Question: how could I center the girafe picture the orange DIV? Many thanks
See: <URL>

'''
<img class="type-de-soins" src="http://lorempixel.com/output/animals-q-g-267-153-4.jpg">
.desc p {
margin-bottom: 1em;
}
.desc {
float: right;
width: 40.8%;
background-color: rgb(196, 196, 196);
}
.desc-box {
position: absolute;
z-index: 1;
width: 350px;
background-color: rgb(226, 96, 18);
}
.desc-box-text {
float: left;
padding-top: 25px;
padding-right: 25px;
padding-bottom: 25px;
padding-left: 25px;
font-weight: 400;
line-height: 1.38;
color: rgb(0, 0, 0);
}
.desc-soins {
float: left;
font-weight: 400;
line-height: 1.38;
color: rgb(0, 0, 0);
}
.type-de-soins {
display: block;
position: relative;
float: left;
clear: both;
z-index: 4;
width: 179px;
height: auto;
margin-top: 13px;
margin-left: 23.25%;
overflow: hidden;
}
.desc-soins strong {
font-style: normal;
font-weight: 700;
}
'''
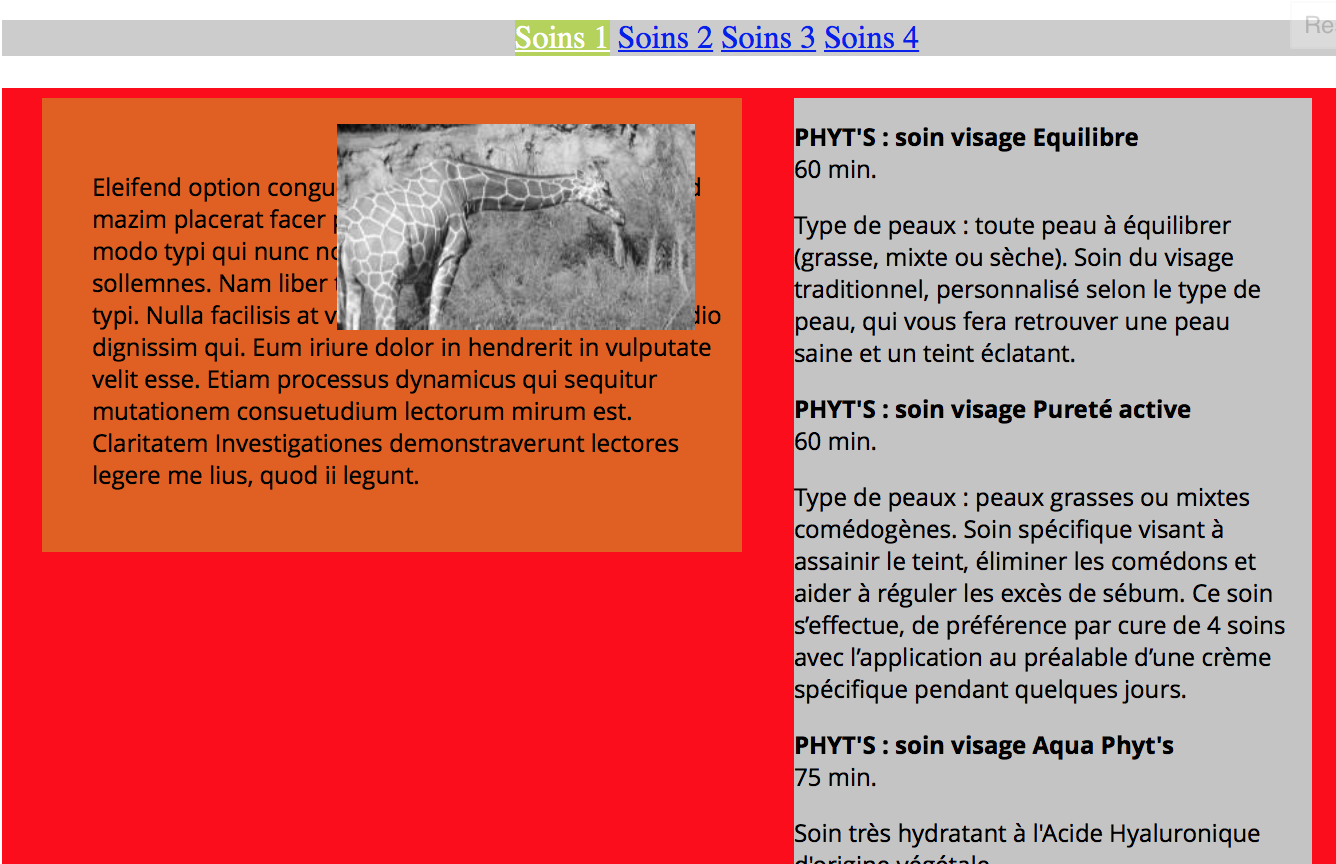
Answer: You can use 'position: relative' to '.desc-box clearfix' instead of 'absolute':
'''
$(document).ready(function() {
$('.type-de-soin a:first').css({
'background-color': '#B4D454',
'color': '#fff'
});
$('.type-de-soin a').click(function() {
var region = $(this).attr('data-region');
$('.type-de-soin a').css({
'background-color': '#fff',
'color': '#3A7CDB'
});
$(this).css({
'background-color': '#3A7CDB',
'color': '#fff'
});
$('.textzone:visible').stop().fadeOut(500, function() {
$('#' + region).fadeIn(500);
});
return false;
});
});
'''
'''
#carte-des-soins {
background: #ccc;
margin-left: auto;
margin-right: auto;
text-align: center;
}
#carte-des-soins ul {
list-style: none;
}
#carte-des-soins li {
display: inline;
}
#description-des-soins {
margin-right: auto;
margin-left: auto;
width: 100%;
}
#soins-1,
#soins-2,
#soins-3,
#soins-4 {
position: relative;
float: left;
margin-bottom: 30px;
padding: 5px 20px 20px 20px;
color: #333;
font: 12px'Open Sans', "Helvetica Neue", Helvetica, Arial, "Lucida Grande", sans-serif;
font-weight: 400;
line-height: 1px;
background: red;
}
#soins-1 h3,
#soins-2 h3,
#soins-3 h3,
#soins-4 h3 {
color: #3A7CDB;
font-weight: 300;
font-size: 18px;
}
#soins-2,
#soins-3,
#soins-4 {
display: none;
}
#soins-2 p {
margin-bottom: 5px;
}
#soins-1 p {
margin-bottom: 5px;
padding-right: 10px;
}
#soins-1 a {
color: #3A7CDB;
text-decoration: none;
}
#soins-1 a:hover {
text-decoration: underline;
}
.desc p {
margin-bottom: 1em;
}
.desc {
float: right;
width: 40.8%;
background-color: rgb(196, 196, 196);
}
.desc-box {
position: relative;/*change position to relative*/
z-index: 1;
width: 350px;
float: left;/*use float left*/
background-color: rgb(226, 96, 18);
}
.desc-box-text {
float: left;
padding-top: 25px;
padding-right: 25px;
padding-bottom: 25px;
padding-left: 25px;
font-weight: 400;
line-height: 1.38;
color: rgb(0, 0, 0);
}
.desc-soins {
float: left;
font-weight: 400;
line-height: 1.38;
color: rgb(0, 0, 0);
}
.type-de-soins {
display: block;
position: relative;
float: left;
z-index: 4;
width: 179px;
height: auto;
overflow: hidden;
}
.desc-soins strong {
font-style: normal;
font-weight: 700;
}
'''
'''
<script src="https://ajax.googleapis.com/ajax/libs/jquery/2.1.1/jquery.min.js"></script>
<div id="carte-des-soins">
<ul>
<li><span class="type-de-soin"><a href="#" data-region="soins-1"> Soins 1</a></span>
</li>
<li><span class="type-de-soin"><a href="#" data-region="soins-2"> Soins 2</a></span>
</li>
<li><span class="type-de-soin"><a href="#" data-region="soins-3"> Soins 3</a></span>
</li>
<li><span class="type-de-soin"><a href="#" data-region="soins-4"> Soins 4</a></span>
</li>
</ul>
</div>
<div id="description-des-soins">
<div id="soins-1" class="textzone">
<div class="desc-box clearfix">
<p class="desc-box-text">Eleifend option congue nihil imperdiet doming id quod mazim placerat facer possim. Quinta decima eodem modo typi qui nunc nobis videntur parum, clari fiant sollemnes. Nam liber tempor cum soluta nobis assum typi. Nulla facilisis at vero eros et
accumsan et iusto odio dignissim qui. Eum iriure dolor in hendrerit in vulputate velit esse. Etiam processus dynamicus qui sequitur mutationem consuetudium lectorum mirum est. Claritatem Investigationes demonstraverunt lectores legere me lius,
quod ii legunt.</p>
<img class="type-de-soins" src="http://lorempixel.com/output/animals-q-g-267-153-4.jpg"><!-- move inside div -->
</div>
<div class="desc clearfix">
<div class="desc-soins">
<p><strong>PHYT'S : soin visage Equilibre&nbsp;</strong>
<br>60 min.&nbsp;</p>
<p>Type de peaux : toute peau a equilibrer (grasse, mixte ou seche). Soin du visage traditionnel, personnalise selon le type de peau, qui vous fera retrouver une peau saine et un teint eclatant.&nbsp;</p>
<p><strong>PHYT'S : soin visage Purete active</strong>
<br>60 min.&nbsp;</p>
<p>Type de peaux : peaux grasses ou mixtes comedogenes. Soin specifique visant a assainir le teint, eliminer les comedons et aider a reguler les exces de sebum. Ce soin s'effectue, de preference par cure de 4 soins avec l'application au prealable
d'une creme specifique pendant quelques jours.&nbsp;</p>
<p><strong>PHYT'S : soin visage Aqua Phyt's
</strong>
<br>75 min.&nbsp;</p>
<p>Soin tres hydratant a l'Acide Hyaluronique d'origine vegetale&nbsp;</p>
<p><strong>PHYT'S : soin visage Capyl
</strong>
<br>60 min.&nbsp;</p>
<p>Type de peaux : peaux seches a rougeurs diffuses, sensibles, fines. Soin calmant et decongestionnant, specialement concu pour les peaux sensibles ou a rougeurs diffuses.&nbsp;</p>
</div>
</div>
</div>
<div id="soins-2" class="textzone">
<p>L'eau minerale</p>
</div>
<div id="soins-3" class="textzone">
<p>Les personnes</p>
</div>
<div id="soins-4" class="textzone">
<p>Les fgd</p>
</div>
</div>
<p></p>
<br>
<p></p>
<br>
<p></p>
<br>
'''
If you can't change html structure then with pure css:
'''
#carte-des-soins {
background: #ccc;
margin-left: auto;
margin-right: auto;
text-align: center;
}
#carte-des-soins ul {
list-style: none;
}
#carte-des-soins li {
display: inline;
}
#description-des-soins {
margin-right: auto;
margin-left: auto;
width: 100%;
}
#soins-1,
#soins-2,
#soins-3,
#soins-4 {
position: relative;
float: left;
margin-bottom: 30px;
padding: 5px 20px 20px 20px;
color: #333;
font: 12px'Open Sans', "Helvetica Neue", Helvetica, Arial, "Lucida Grande", sans-serif;
font-weight: 400;
line-height: 1px;
background: red;
}
#soins-1 h3,
#soins-2 h3,
#soins-3 h3,
#soins-4 h3 {
color: #3A7CDB;
font-weight: 300;
font-size: 18px;
}
#soins-2,
#soins-3,
#soins-4 {
display: none;
}
#soins-2 p {
margin-bottom: 5px;
}
#soins-1 p {
margin-bottom: 5px;
padding-right: 10px;
}
#soins-1 a {
color: #3A7CDB;
text-decoration: none;
}
#soins-1 a:hover {
text-decoration: underline;
}
.desc p {
margin-bottom: 1em;
}
.desc {
position: relative;
width: 40.8%;
background-color: rgb(196, 196, 196);
float: right;
margin-top: -225px;
}
.desc-box {
position: relative;
z-index: 1;
width: 350px;
float: left;
background-color: rgb(226, 96, 18);
}
.desc-box-text {
float: left;
padding-top: 25px;
padding-right: 25px;
padding-bottom: 25px;
padding-left: 25px;
font-weight: 400;
line-height: 1.38;
color: rgb(0, 0, 0);
}
.desc-soins {
float: left;
font-weight: 400;
line-height: 1.38;
color: rgb(0, 0, 0);
}
.type-de-soins {
display: block;
position: relative;
float: left;
z-index: 4;
width: 179px;
height: auto;
overflow: hidden;
clear: left;
}
.desc-soins strong {
font-style: normal;
font-weight: 700;
}
'''
'''
<div id="carte-des-soins">
<ul>
<li><span class="type-de-soin"><a href="#" data-region="soins-1"> Soins 1</a></span>
</li>
<li><span class="type-de-soin"><a href="#" data-region="soins-2"> Soins 2</a></span>
</li>
<li><span class="type-de-soin"><a href="#" data-region="soins-3"> Soins 3</a></span>
</li>
<li><span class="type-de-soin"><a href="#" data-region="soins-4"> Soins 4</a></span>
</li>
</ul>
</div>
<div id="description-des-soins">
<div id="soins-1" class="textzone">
<div class="desc-box clearfix">
<p class="desc-box-text">Eleifend option congue nihil imperdiet doming id quod mazim placerat facer possim. Quinta decima eodem modo typi qui nunc nobis videntur parum, clari fiant sollemnes. Nam liber tempor cum soluta nobis assum typi. Nulla facilisis at vero eros et
accumsan et iusto odio dignissim qui. Eum iriure dolor in hendrerit in vulputate velit esse. Etiam processus dynamicus qui sequitur mutationem consuetudium lectorum mirum est. Claritatem Investigationes demonstraverunt lectores legere me lius,
quod ii legunt.</p>
</div>
<img class="type-de-soins" src="http://lorempixel.com/output/animals-q-g-267-153-4.jpg" />
<div class="desc clearfix">
<div class="desc-soins">
<p><strong>PHYT'S : soin visage Equilibre&nbsp;</strong>
<br>60 min.&nbsp;</p>
<p>Type de peaux : toute peau a equilibrer (grasse, mixte ou seche). Soin du visage traditionnel, personnalise selon le type de peau, qui vous fera retrouver une peau saine et un teint eclatant.&nbsp;</p>
<p><strong>PHYT'S : soin visage Purete active</strong>
<br>60 min.&nbsp;</p>
<p>Type de peaux : peaux grasses ou mixtes comedogenes. Soin specifique visant a assainir le teint, eliminer les comedons et aider a reguler les exces de sebum. Ce soin s'effectue, de preference par cure de 4 soins avec l'application au prealable
d'une creme specifique pendant quelques jours.&nbsp;</p>
<p><strong>PHYT'S : soin visage Aqua Phyt's
</strong>
<br>75 min.&nbsp;</p>
<p>Soin tres hydratant a l'Acide Hyaluronique d'origine vegetale&nbsp;</p>
<p><strong>PHYT'S : soin visage Capyl
</strong>
<br>60 min.&nbsp;</p>
<p>Type de peaux : peaux seches a rougeurs diffuses, sensibles, fines. Soin calmant et decongestionnant, specialement concu pour les peaux sensibles ou a rougeurs diffuses.&nbsp;</p>
</div>
</div>
</div>
<div id="soins-2" class="textzone">
<p>L'eau minerale</p>
</div>
<div id="soins-3" class="textzone">
<p>Les personnes</p>
</div>
<div id="soins-4" class="textzone">
<p>Les fgd</p>
</div>
</div>
<p></p>
<br>
<p></p>
<br>
<p></p>
<br>
'''
Also check my comments in code.